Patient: sex M, age 44
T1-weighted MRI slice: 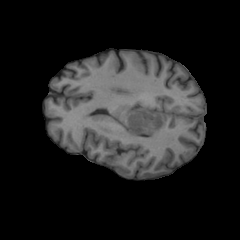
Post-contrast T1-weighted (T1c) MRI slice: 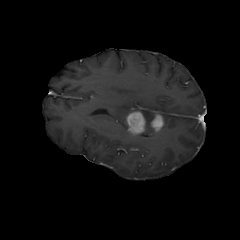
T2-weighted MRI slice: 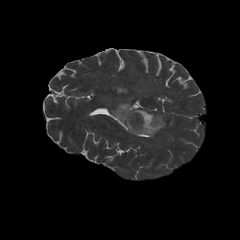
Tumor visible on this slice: yes
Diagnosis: Glioblastoma, IDH-wildtype
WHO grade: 4